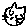
Label: cat